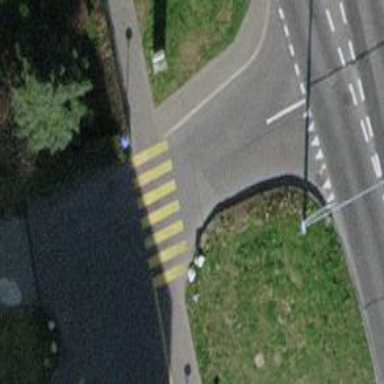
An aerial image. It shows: Footway with asphalt surface and marked zebra crossing.